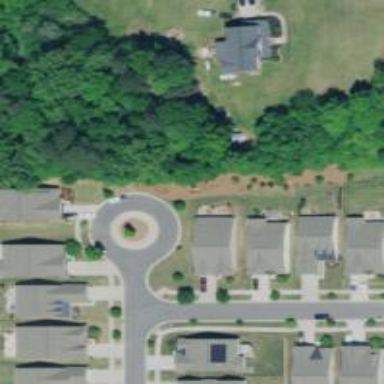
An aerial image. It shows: Turning loop on the road.